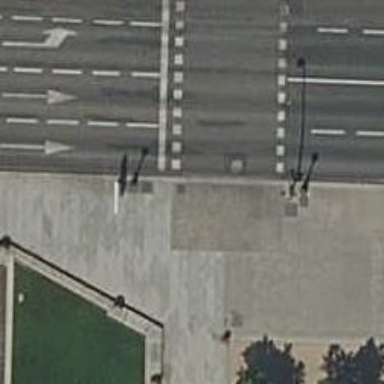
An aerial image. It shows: Sidewalk made of paving stones.